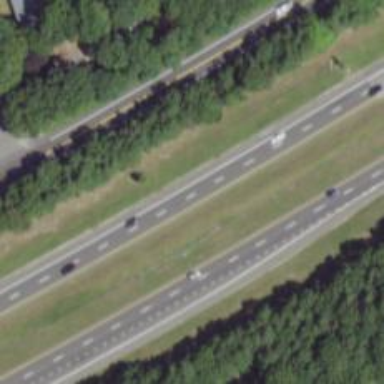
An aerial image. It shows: View of motorway.